Question: I am trying to convert cells with numbers to Hebrew currency format, instead of getting the sign of currency I get question mark sign like in an example attached.
I've rerecorded a macro but it just doesn't seem to work

'''
Range("I4", "I" & LastRow).NumberFormat = _
"_ [$?-40D] * #,##0.00_ ;_ [$?-40D] * -#,##0.00_ ;_ [$?-40D] * ""-""??_ ;_ @_ "
'''
Thank in advance, I would appreciate a lot If someone could answer my question
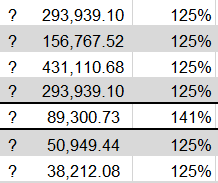
Answer: The VBA editor doesn't recognize the Hebrew currency symbol so you can use an ASCII character instead. The one your looking for is ChrW(8362). I found the correct character code from <URL>.
Example:
'''
ActiveCell.NumberFormat = _
"_ [$" & ChrW(8362) & "-10D] * #,##0.00_ ;_ [$" & ChrW(8362) & "-10D] * -#,##0.00_ ;_ [$" & ChrW(8362) & "-10D] * ""-""tt_ ;_ @_ "
'''
---
Result: